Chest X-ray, PA view. Patient: 62 years old, sex F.
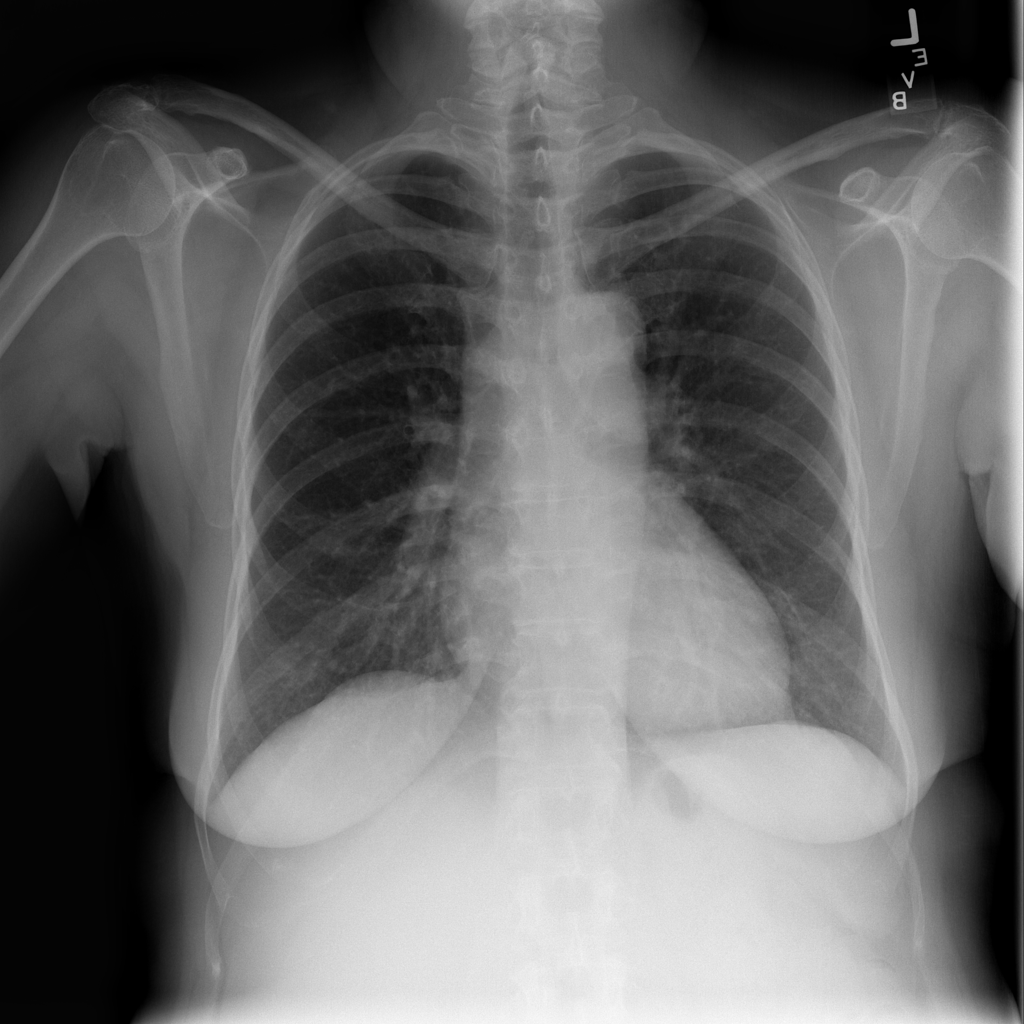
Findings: No Finding